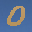
Label: 0